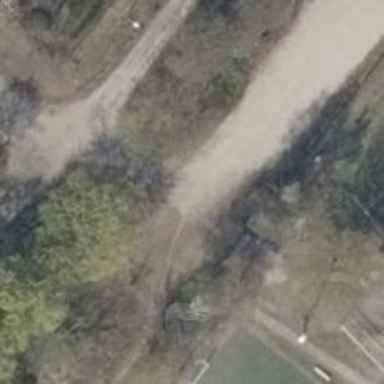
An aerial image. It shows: Compacted service road.